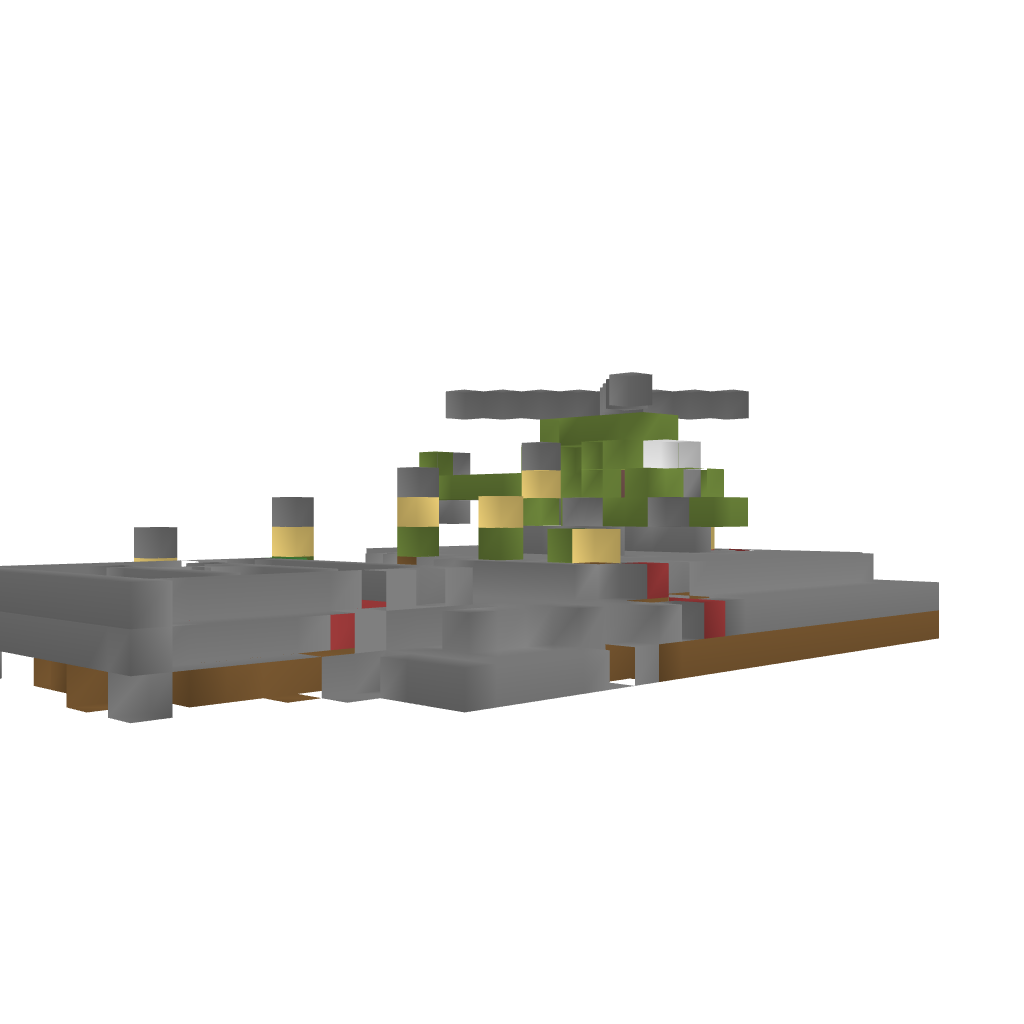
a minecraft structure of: Chopper Scene 3 blocks of earth with a green chopper